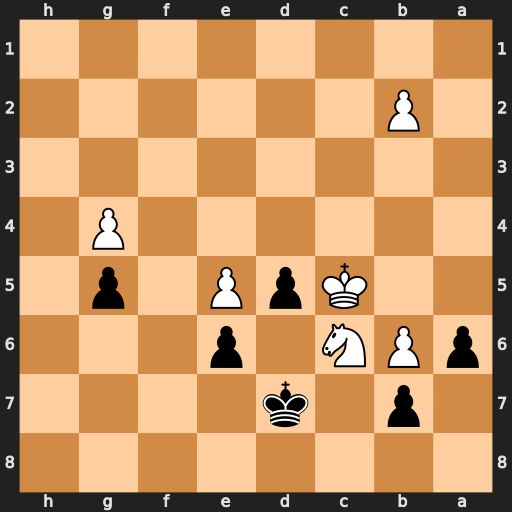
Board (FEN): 8/1p1k4/pPN1p3/2KpP1p1/6P1/8/1P6/8
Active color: b
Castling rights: -
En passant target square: -
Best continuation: bxc6 b7 Kc7 b8=R Kxb8